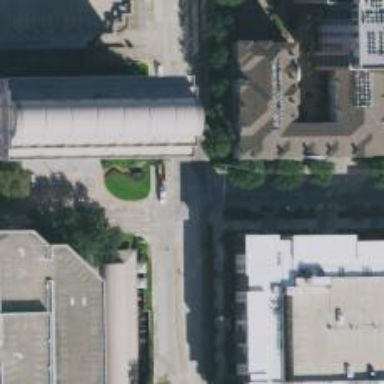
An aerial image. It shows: Tertiary road with separate sidewalk.